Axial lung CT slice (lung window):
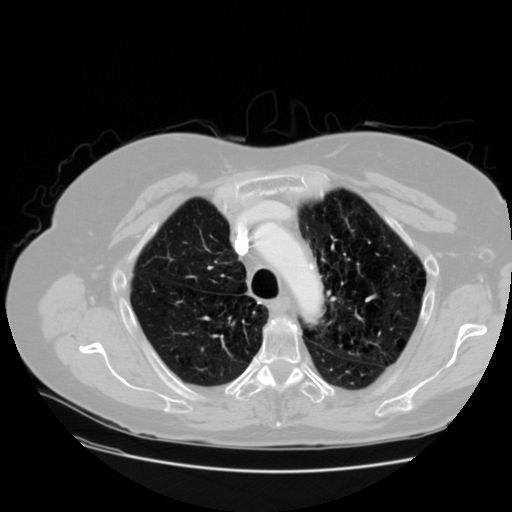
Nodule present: no